【题型】填空题　【知识点】解析几何　【难度】easy
已知点 \(A(3,5)\) 及直线 \(l: x - 2y + 2 = 0\)，\(B\) 为 \(y\) 轴上的动点，\(C\) 为 \(l\) 上的动点，则 \(\triangle ABC\) 的周长最小值为 \underline{\quad\quad}.
【解答】
【答案】\(4\sqrt{5}\)

【分析】
设 \(A_1\)、\(A_2\) 与 \(A\) 分别关于 \(y\) 轴、直线 \(l\) 对称，则 \(\triangle ABC\) 的周长 \(c = A_1B + BC + CA_2 \ge A_1A_2\)，求出对称点，再由两点距离公式即可求最小值.

【详解】
由题，\(A_1\)、\(A_2\) 与 \(A\) 分别关于 \(y\) 轴、直线 \(l\) 对称，则 \(\triangle ABC\) 的周长 \(c = A_1B + BC + CA_2 \ge A_1A_2\)，

\(A_1\) 为 \((-3,5)\)，设 \(A_2(m,n)\)，则
\[
\begin{cases}
k_{AA_2} = \dfrac{n-5}{m-3} = -2 \\
\dfrac{3+m}{2} - 2\cdot \dfrac{5+n}{2} + 2 = 0
\end{cases},
\]
即
\[
\begin{cases}
n + 2m - 11 = 0 \\
m - 2n - 3 = 0
\end{cases},
\]
解得
\[
\begin{cases}
m = 5 \\
n = 1
\end{cases},
\]

故
\[
A_1A_2 = \sqrt{(-3-5)^2 + (5-1)^2} = 4\sqrt{5},
\]
即 \(\triangle ABC\) 的周长最小值为 \(4\sqrt{5}\).

故答案为：\(4\sqrt{5}\).

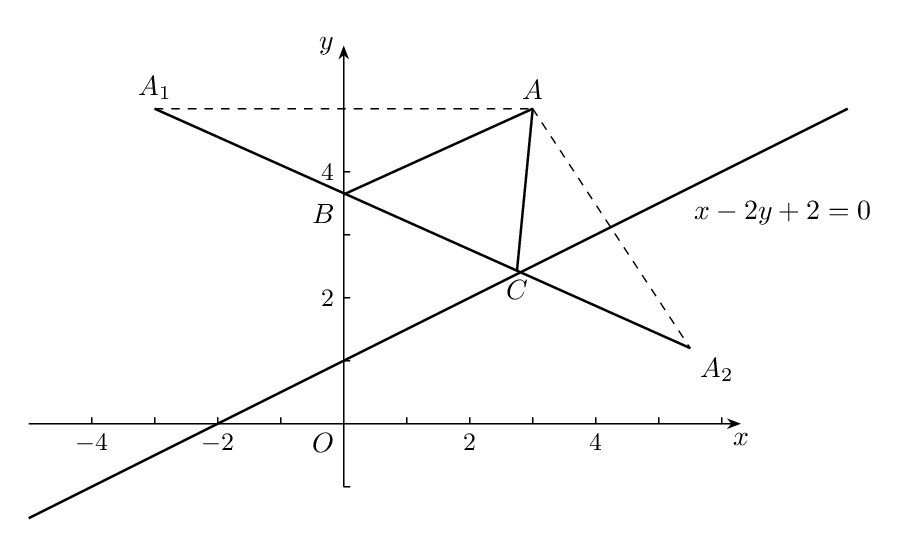